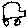
Label: car